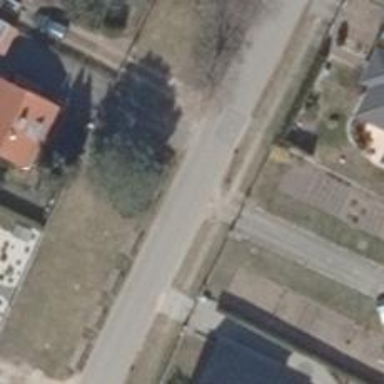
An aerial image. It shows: Driveway leading to service road.